Interaction volume radius: 5 \u00c5
Interaction volume height: 30 \u00c5
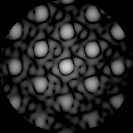
Disorder parameter: 0.09636